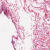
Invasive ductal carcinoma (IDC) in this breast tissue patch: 0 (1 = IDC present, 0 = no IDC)